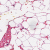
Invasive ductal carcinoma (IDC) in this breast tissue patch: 0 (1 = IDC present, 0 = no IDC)